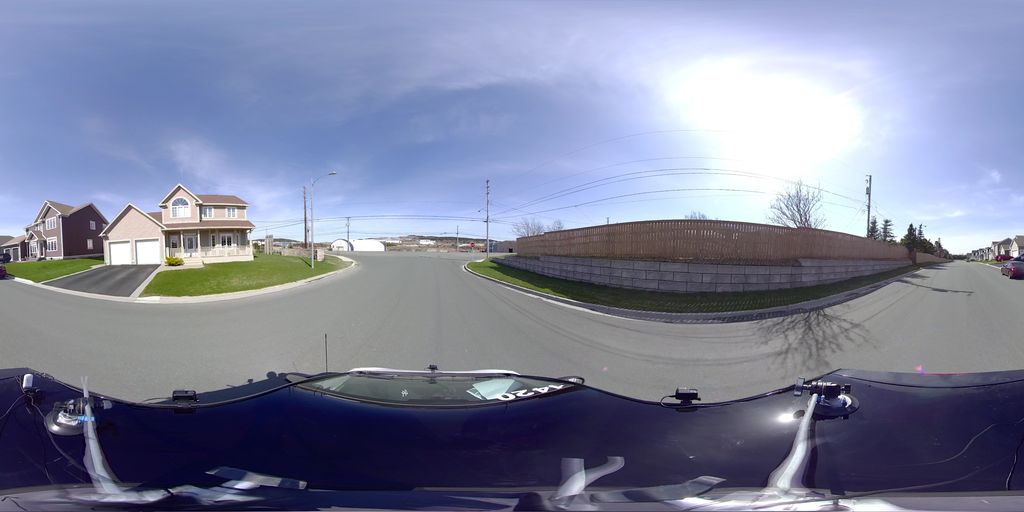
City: st_johns